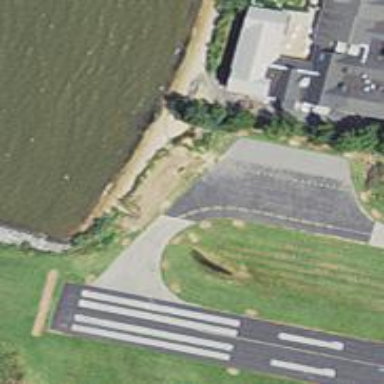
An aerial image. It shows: Image of taxiway at airport.